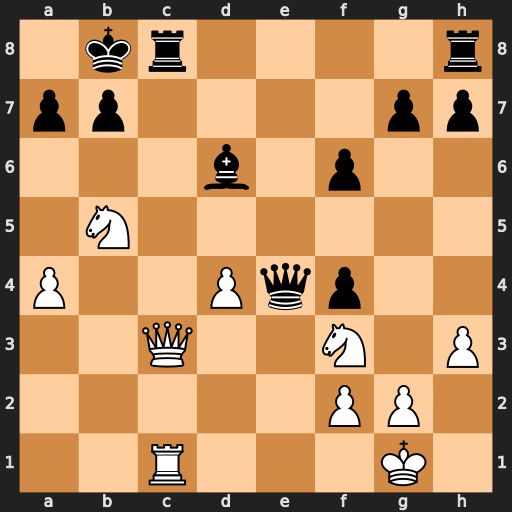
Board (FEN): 1kr4r/pp4pp/3b1p2/1N6/P2Pqp2/2Q2N1P/5PP1/2R3K1
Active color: w
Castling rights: -
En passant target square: -
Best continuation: Qxc8+ Rxc8 Rxc8+ Kxc8 Nxd6+ Kd7 Nxe4